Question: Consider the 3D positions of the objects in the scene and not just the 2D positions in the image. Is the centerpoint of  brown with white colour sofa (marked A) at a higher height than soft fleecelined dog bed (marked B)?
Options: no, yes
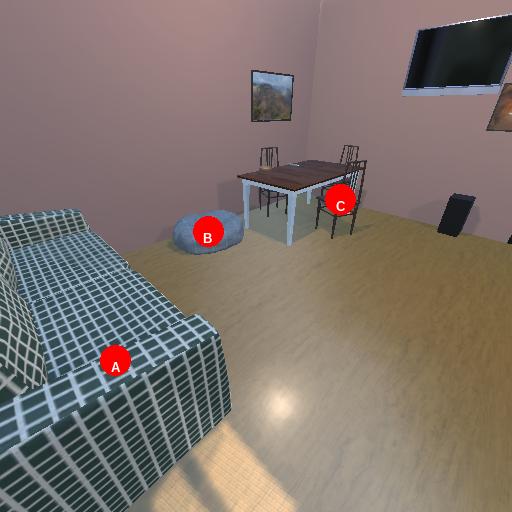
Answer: no